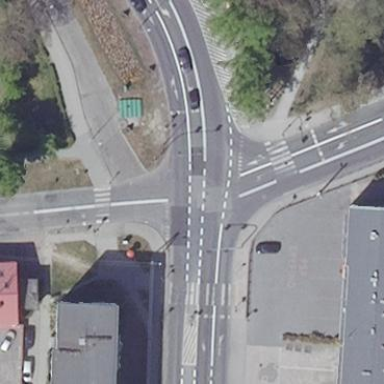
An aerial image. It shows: Primary highway junction.